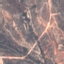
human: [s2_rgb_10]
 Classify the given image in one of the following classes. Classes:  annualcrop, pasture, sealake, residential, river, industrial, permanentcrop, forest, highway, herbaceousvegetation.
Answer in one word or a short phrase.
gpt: HerbaceousVegetation